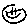
Label: smiley face